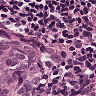
Metastatic tissue present: yes